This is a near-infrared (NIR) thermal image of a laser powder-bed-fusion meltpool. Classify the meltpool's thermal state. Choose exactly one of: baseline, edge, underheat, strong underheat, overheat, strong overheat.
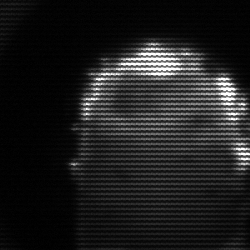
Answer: baseline